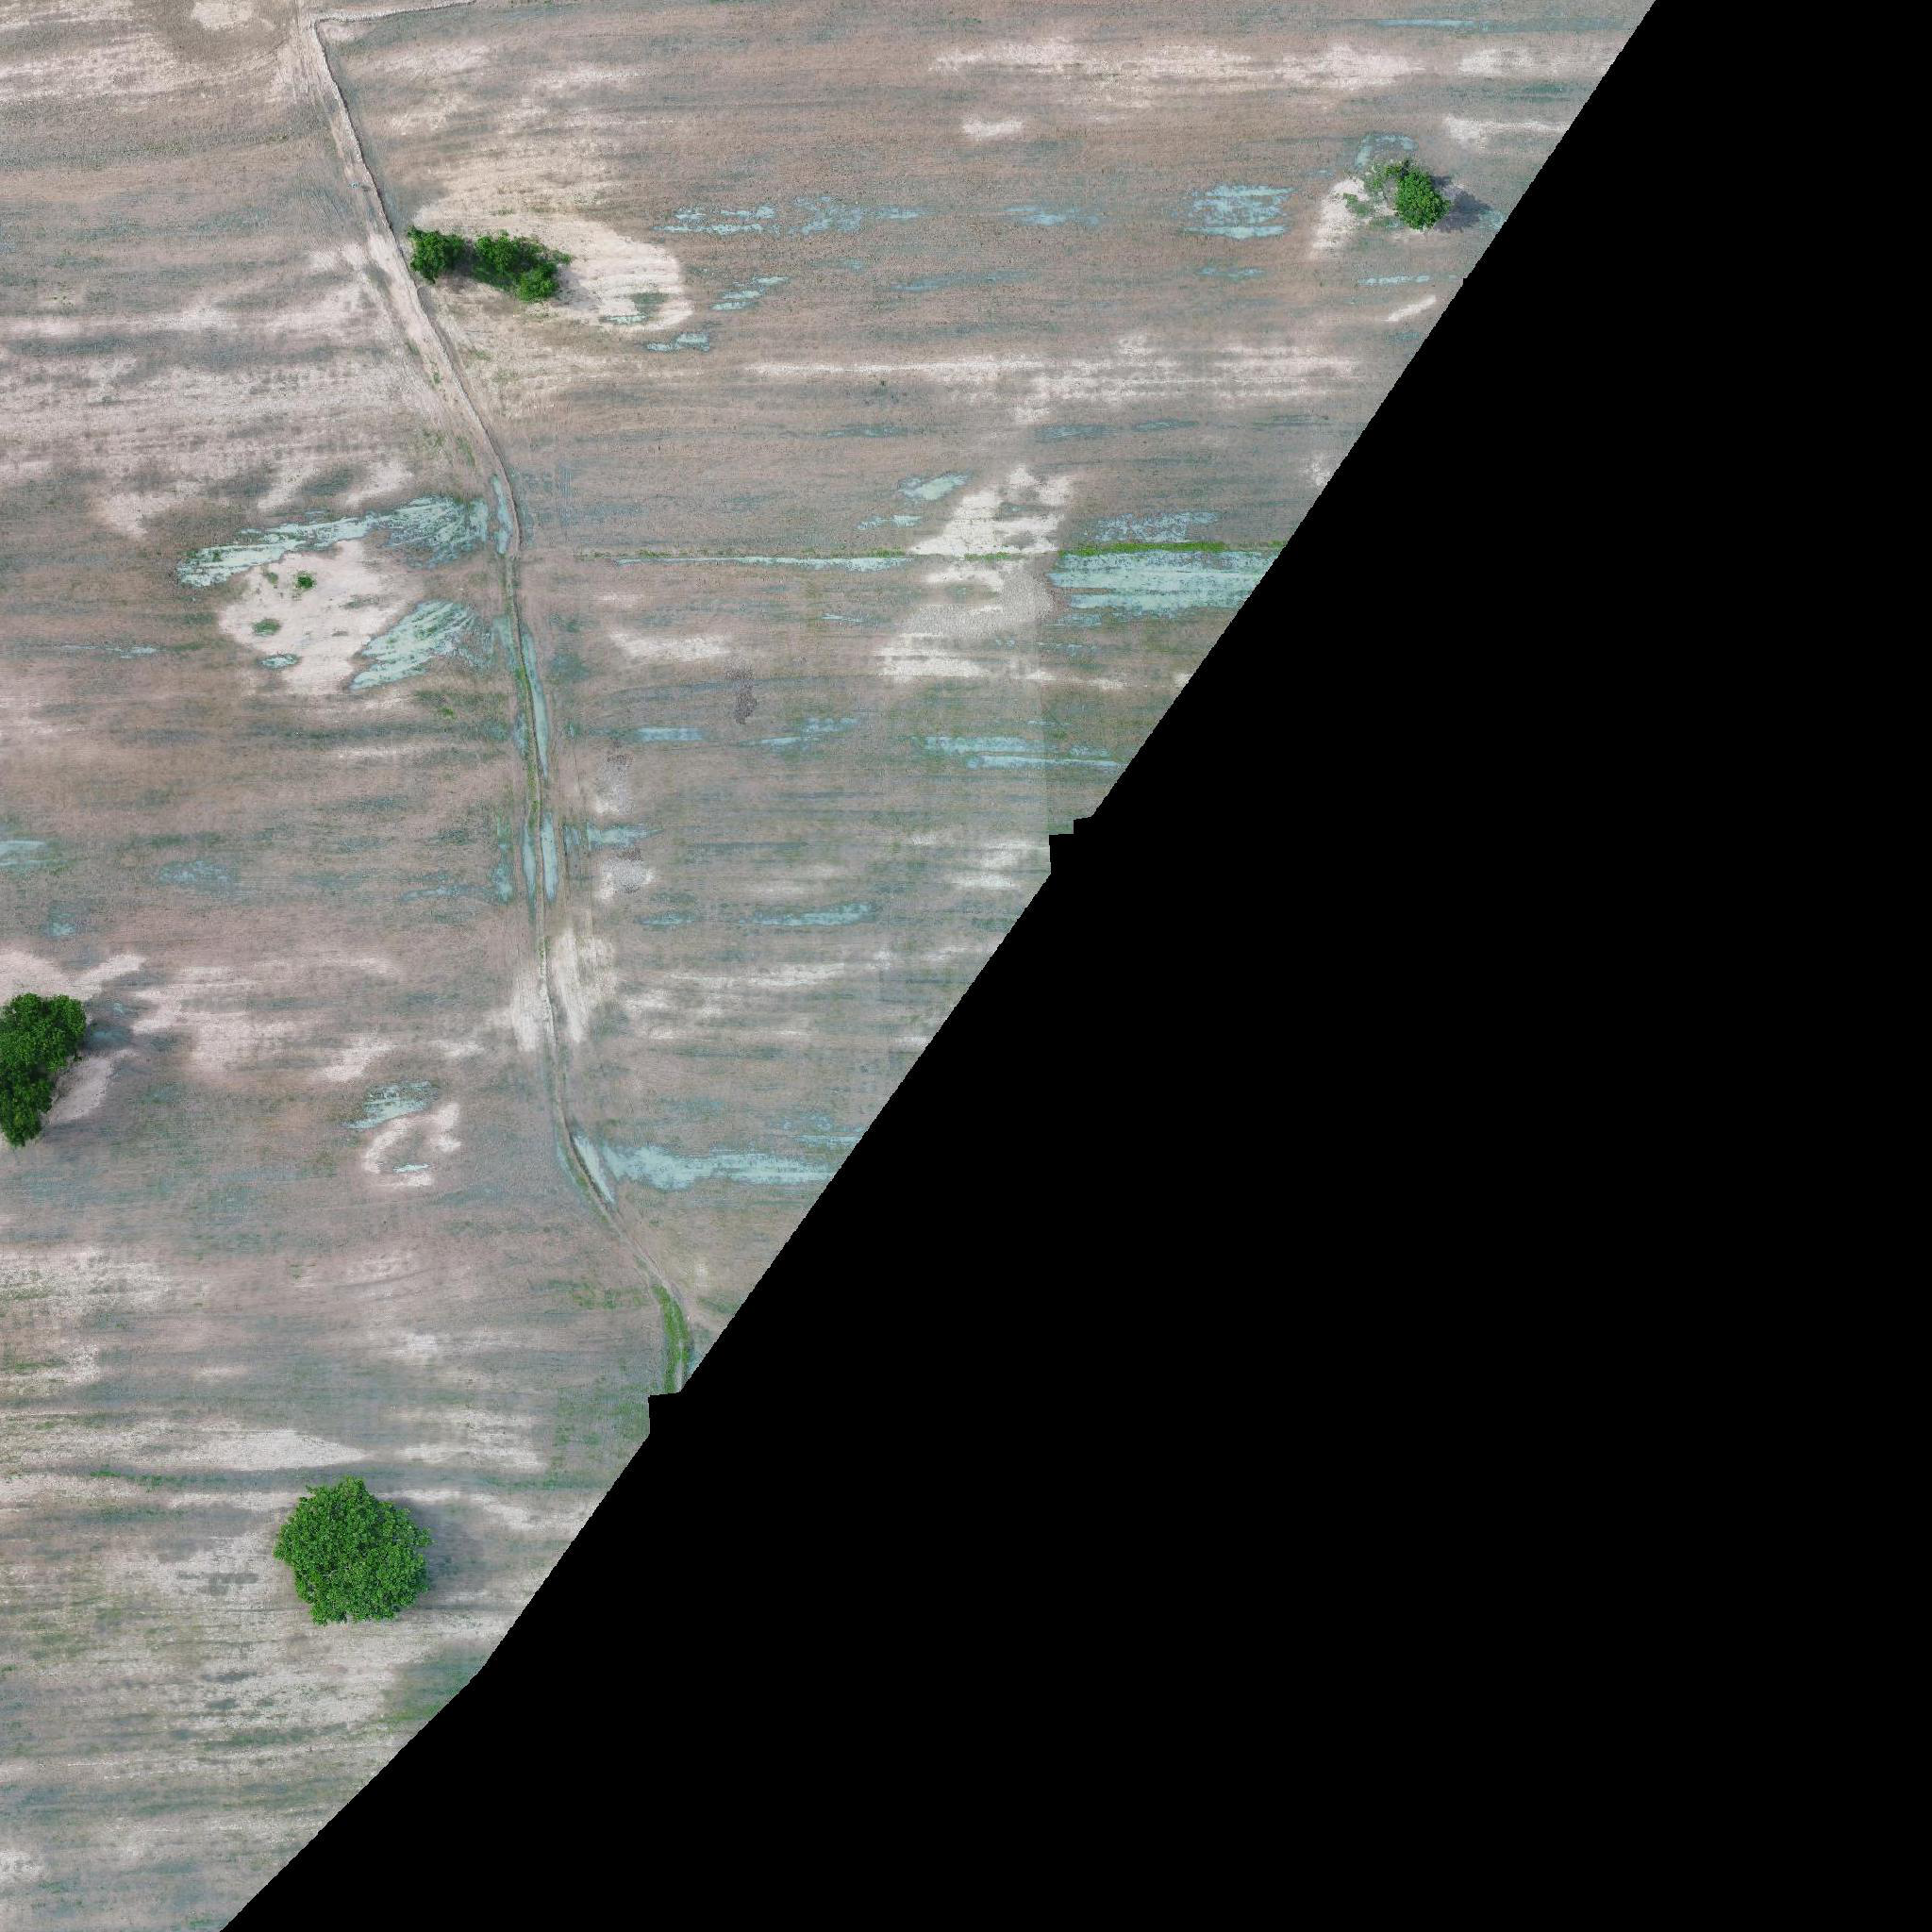
Biome: West Sudanian savanna